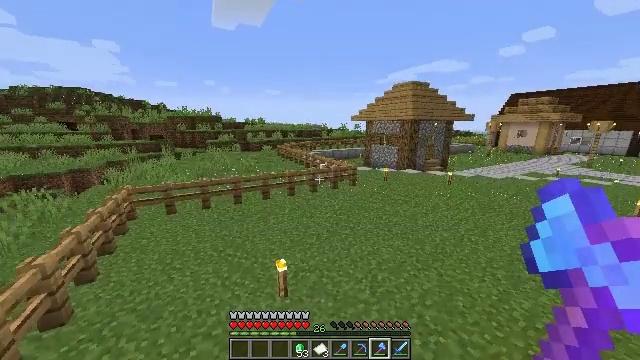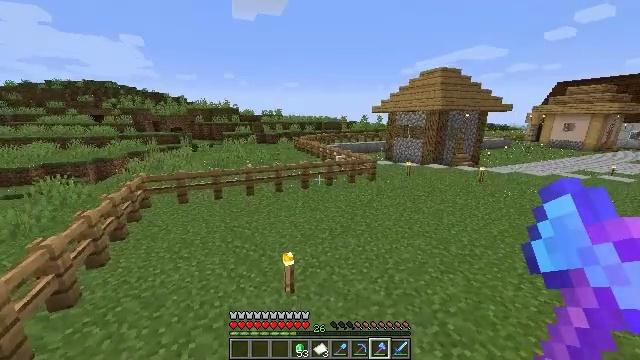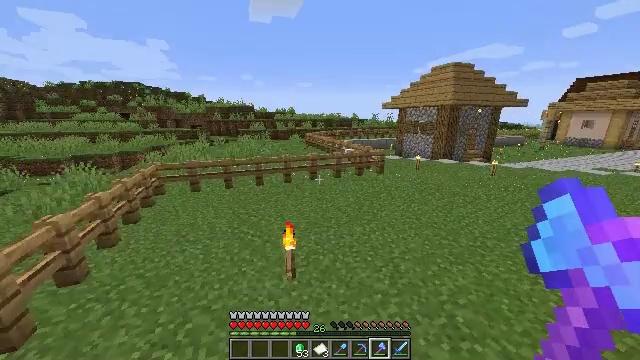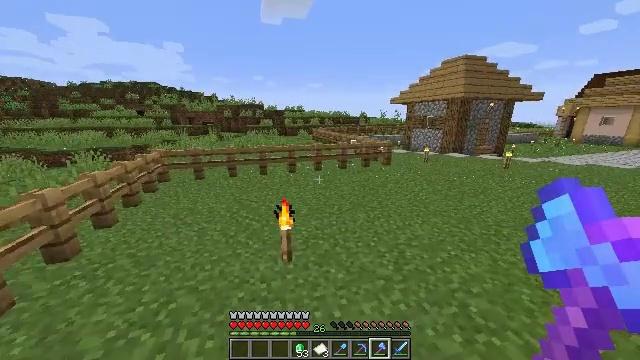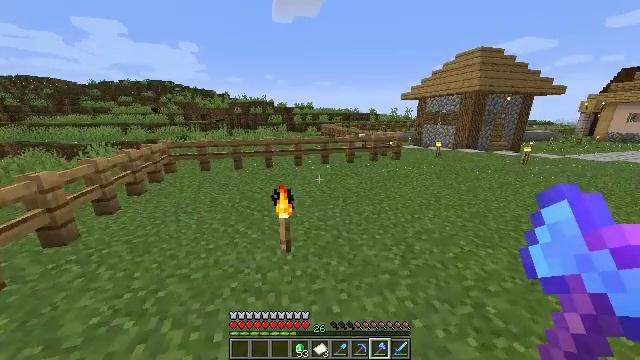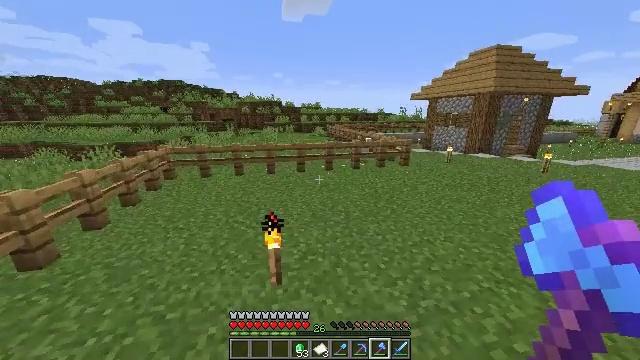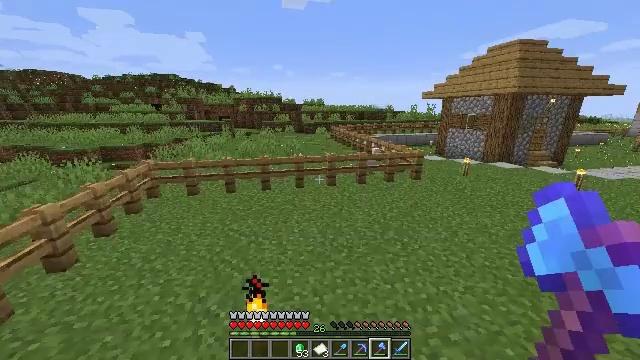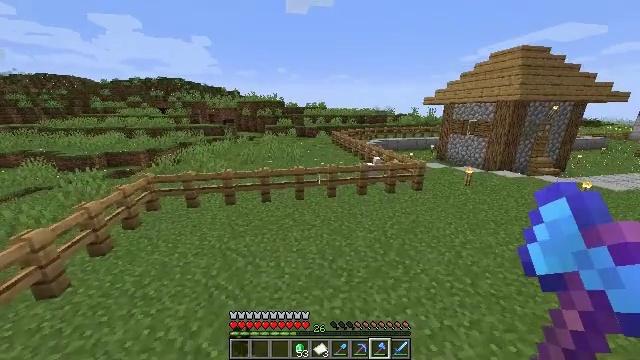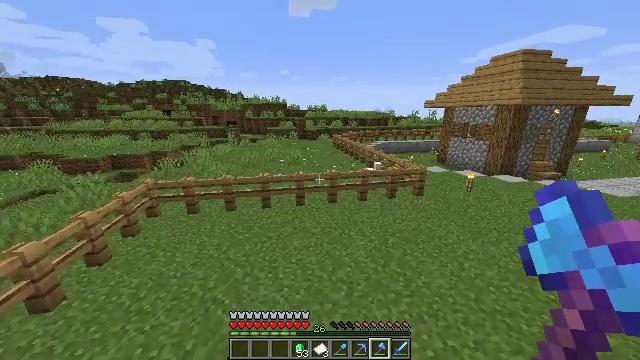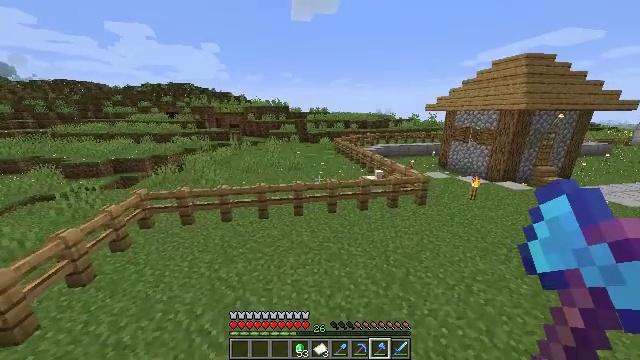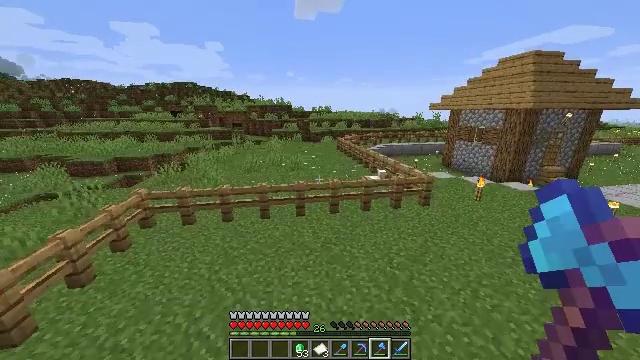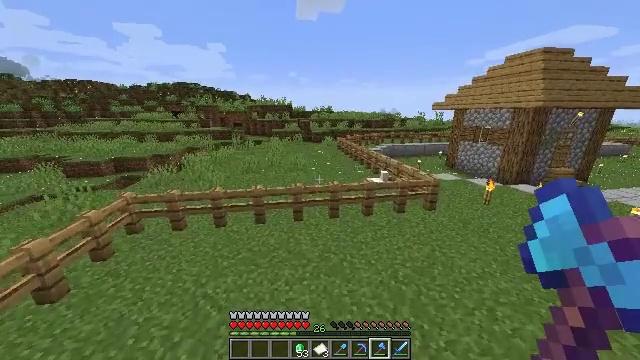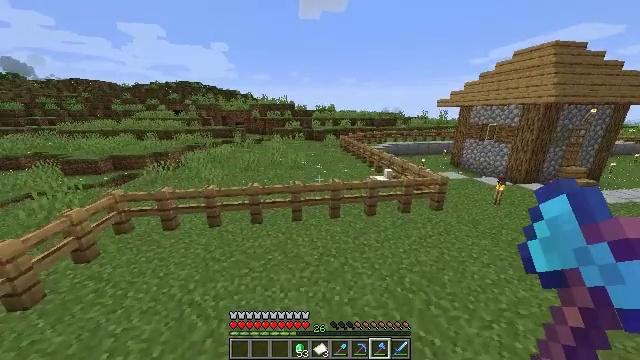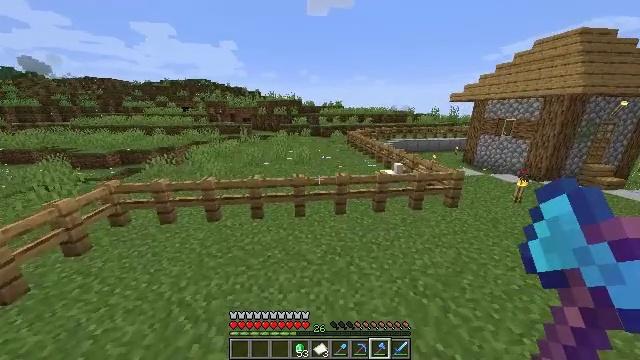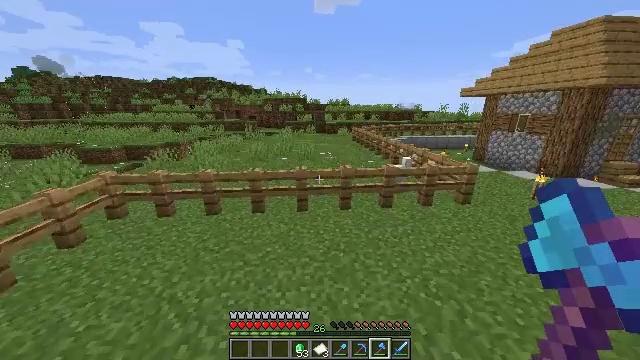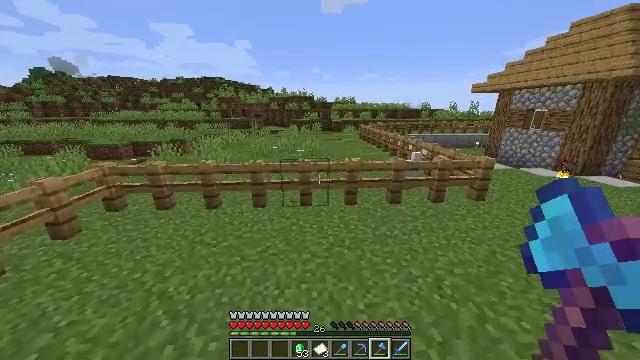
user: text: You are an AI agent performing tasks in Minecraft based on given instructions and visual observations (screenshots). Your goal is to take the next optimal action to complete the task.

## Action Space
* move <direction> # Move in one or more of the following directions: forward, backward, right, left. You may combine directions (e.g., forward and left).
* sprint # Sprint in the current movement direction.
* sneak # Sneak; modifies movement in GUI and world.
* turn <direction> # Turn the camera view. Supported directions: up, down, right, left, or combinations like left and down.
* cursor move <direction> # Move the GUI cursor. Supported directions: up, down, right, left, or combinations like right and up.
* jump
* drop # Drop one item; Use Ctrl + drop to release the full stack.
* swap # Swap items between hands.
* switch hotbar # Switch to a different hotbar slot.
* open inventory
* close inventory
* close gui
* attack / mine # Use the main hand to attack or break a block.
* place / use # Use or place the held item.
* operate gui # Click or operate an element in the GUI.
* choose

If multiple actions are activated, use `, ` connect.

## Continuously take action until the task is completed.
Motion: motion action
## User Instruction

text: Attack the oak fence to collect it.
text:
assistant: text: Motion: move forward, turn left and down, jump
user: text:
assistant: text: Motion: move forward, turn left, jump
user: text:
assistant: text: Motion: move forward, sprint, turn left, jump
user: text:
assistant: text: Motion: move forward, sprint, turn left, jump
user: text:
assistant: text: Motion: move forward, sprint, turn left, jump
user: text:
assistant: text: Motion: move forward, sprint, jump
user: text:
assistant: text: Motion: move forward, sprint, jump
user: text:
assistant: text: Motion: move forward, jump
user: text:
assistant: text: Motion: move forward, jump
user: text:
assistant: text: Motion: move forward, jump
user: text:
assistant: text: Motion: move forward, jump
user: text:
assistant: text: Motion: move forward, jump
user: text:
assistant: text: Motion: move forward, turn left
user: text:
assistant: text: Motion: move forward, turn left
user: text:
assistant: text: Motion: move forward, turn left
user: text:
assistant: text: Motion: move forward
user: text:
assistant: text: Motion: move forward, turn left
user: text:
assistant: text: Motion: move forward and move left, turn left
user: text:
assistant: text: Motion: move forward and move left
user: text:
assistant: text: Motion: move forward and move left
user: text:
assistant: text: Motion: move forward and move left
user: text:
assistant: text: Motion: turn down
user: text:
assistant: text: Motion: turn down
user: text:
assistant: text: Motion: turn right and down
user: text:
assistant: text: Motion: turn right
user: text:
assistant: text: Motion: turn right
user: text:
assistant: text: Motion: turn right and up
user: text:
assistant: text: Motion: no_op
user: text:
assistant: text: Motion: attack / mine
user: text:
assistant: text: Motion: attack / mine